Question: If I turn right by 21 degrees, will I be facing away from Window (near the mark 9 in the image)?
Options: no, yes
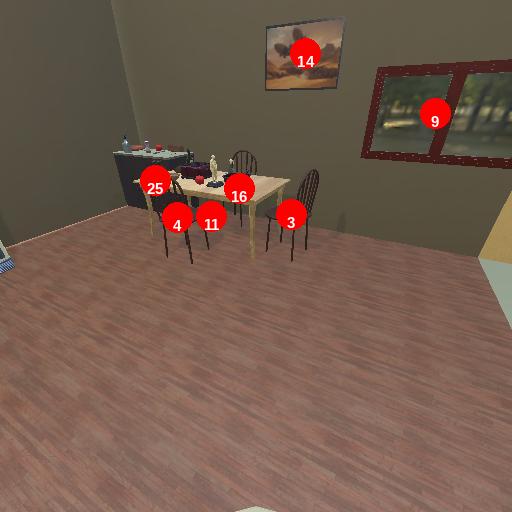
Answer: no